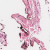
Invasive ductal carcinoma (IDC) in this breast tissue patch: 0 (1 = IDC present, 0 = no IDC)